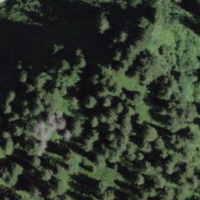
EUNIS habitat code: 43
Species observed at this site:
Parnassia palustris